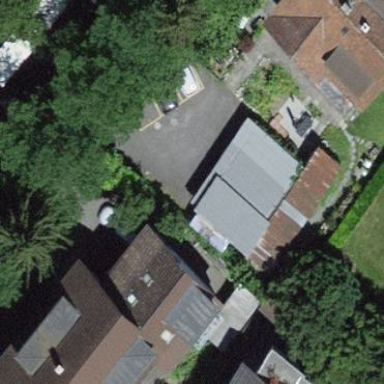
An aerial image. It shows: Group of garages.